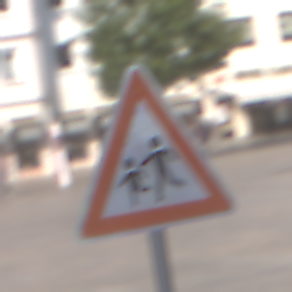
Verkehrszeichen: KinderRechts
Umgebung: Outdoor, Urban
Tageszeit: MorningAfternoon
Wetter: Clear
Licht: Natural
Jahreszeit: NotSpecified
Kontrast: HighContrast